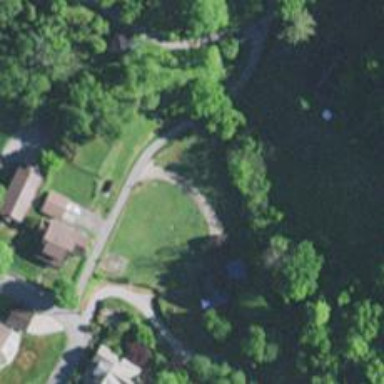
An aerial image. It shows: Driveway leading to service road.